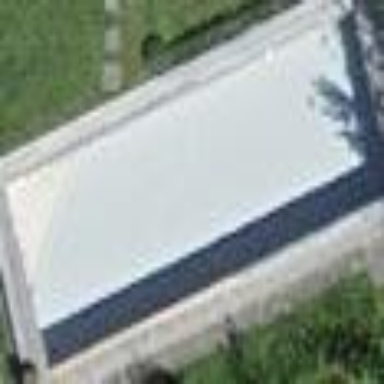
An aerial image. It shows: Swimming pool located in leisure land.